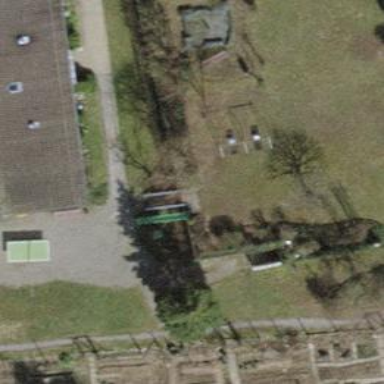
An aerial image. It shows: Playground with swings.